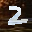
Label: 2